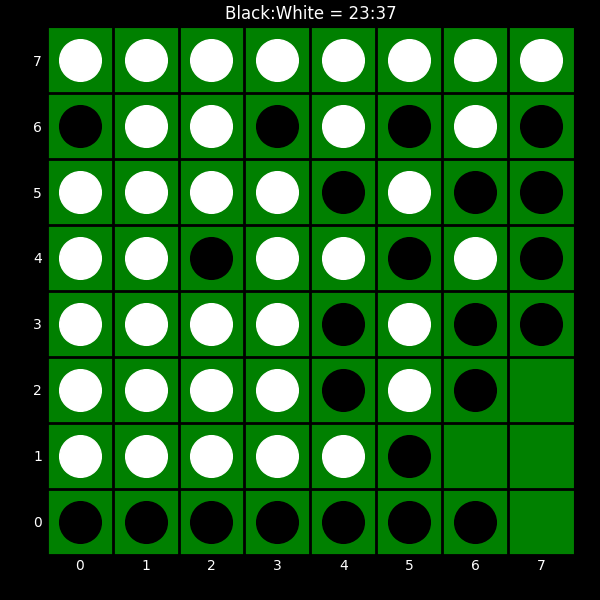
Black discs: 23
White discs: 37